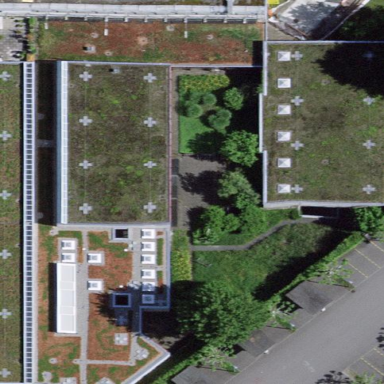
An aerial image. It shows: School building.